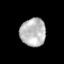
Tissue: prostate
Cell type: Myeloid cells
Senescence score: 0.2689
Nuclear area (px): 697
Mean DAPI intensity: 185.686